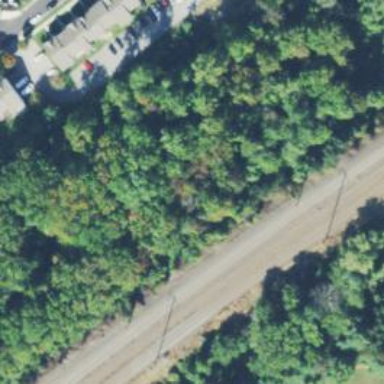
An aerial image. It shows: Railway track with contact lines for electrification.